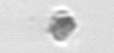
Label: detritus